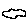
Label: cloud